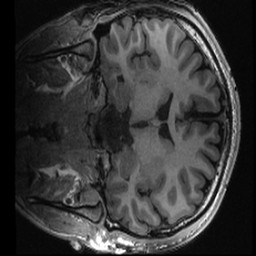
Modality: T1w
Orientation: coronal
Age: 22
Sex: male